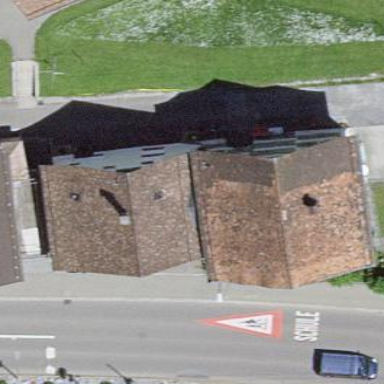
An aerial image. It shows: Detached building.